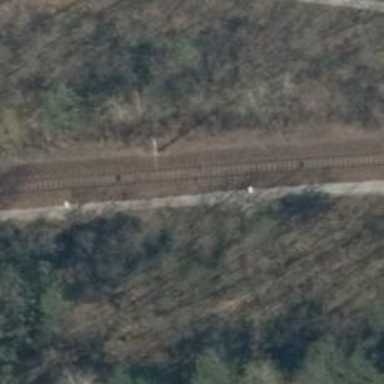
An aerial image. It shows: Railway yard used for servicing trains.